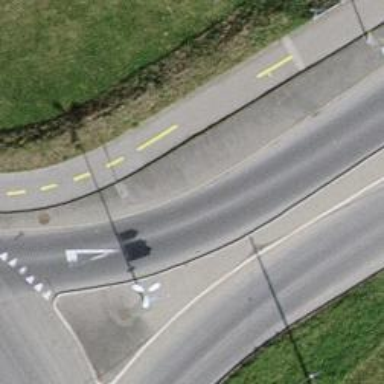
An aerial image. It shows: Secondary road with asphalt surface and no sidewalks.